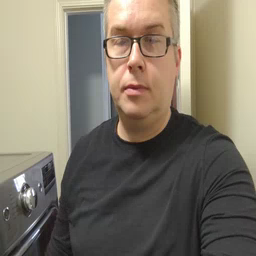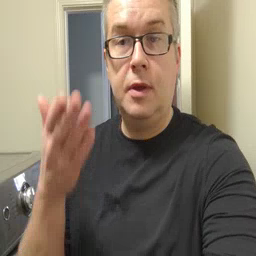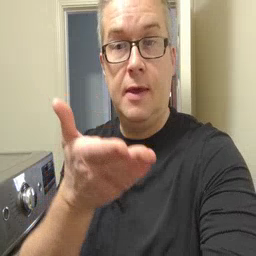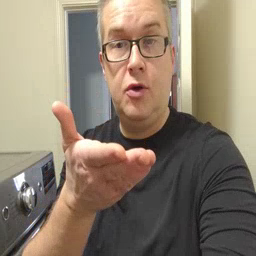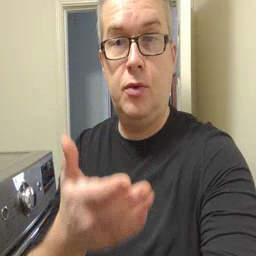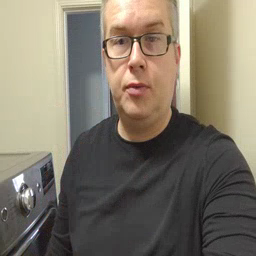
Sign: there